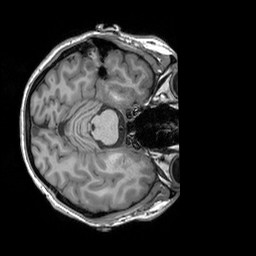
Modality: T1w
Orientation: axial
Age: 20
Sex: female
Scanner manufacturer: siemens
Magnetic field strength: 3 T
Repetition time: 2.3 s
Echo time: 0.00303 s